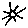
Label: sun